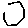
Label: hexagon